Field crop: maize
Growth stage: 2
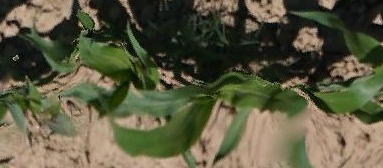
Species: maize